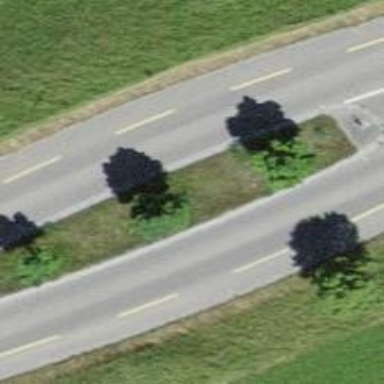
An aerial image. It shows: Primary highway with designated cycle lane.